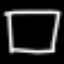
Label: square